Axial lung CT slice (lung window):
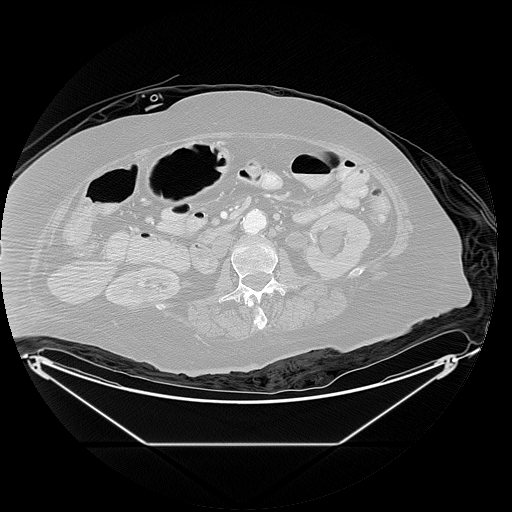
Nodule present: no